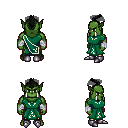
a pixel art fantasy rpg character, male body template, orc, green skin, sash dress, gold greaves, black short mohawk hairstyle, white cloth bandages, metal boots, four views (front, back, left, right), 2x2 character sprite sheet, small pixel art, hard edges, no anti-aliasing